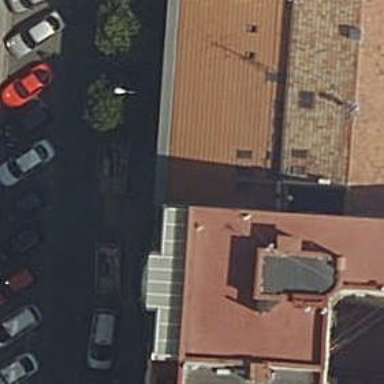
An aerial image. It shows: Café.